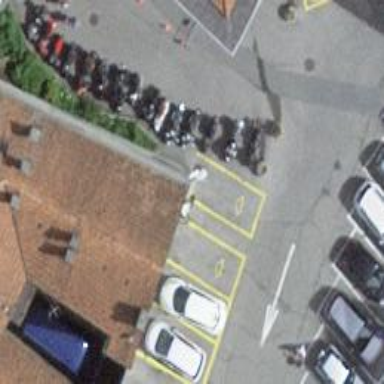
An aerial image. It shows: Charging station.